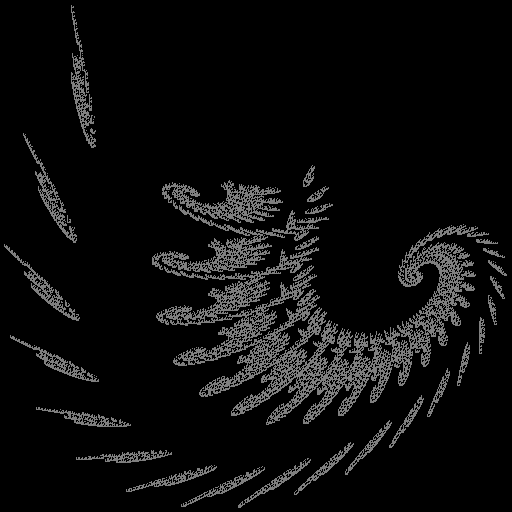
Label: fleabane